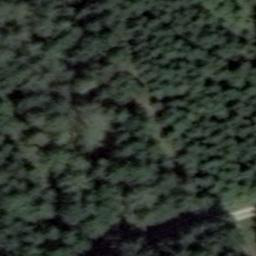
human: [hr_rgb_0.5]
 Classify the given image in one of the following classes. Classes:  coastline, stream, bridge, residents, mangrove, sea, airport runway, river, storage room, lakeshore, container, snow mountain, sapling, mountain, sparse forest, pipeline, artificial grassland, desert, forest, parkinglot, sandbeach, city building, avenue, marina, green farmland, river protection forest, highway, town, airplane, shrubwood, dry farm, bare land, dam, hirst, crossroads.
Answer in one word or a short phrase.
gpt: forest